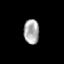
Tissue: skin
Cell type: T cells
Senescence score: 0.6914
Nuclear area (px): 370
Mean DAPI intensity: 170.608